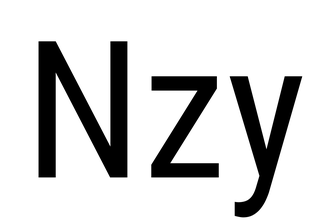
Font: Roboto_Condensed_Regular